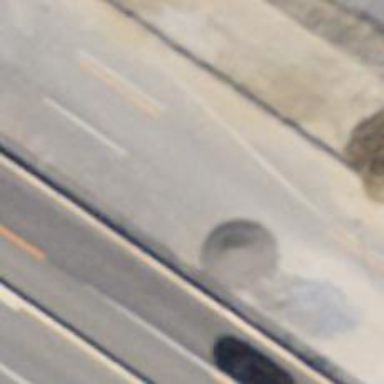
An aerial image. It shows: Asphalt motorway.